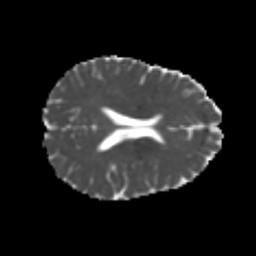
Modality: MD
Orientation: axial
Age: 24
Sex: female
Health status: healthy
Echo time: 0.074 s